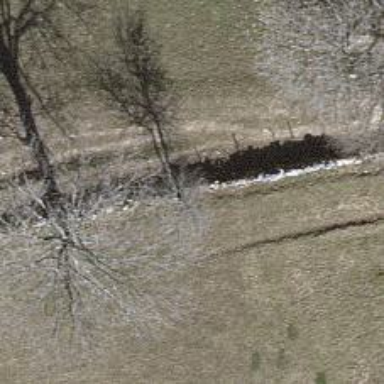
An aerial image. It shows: Wall made of dry stone.